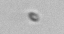
Label: nanoplankton_mix